Question: I have a hard time to figure out how the SequenceEqual works in Reactive Extensions version 2.2.5
Below is the code
'''
var subject1 = new Subject<int>();
var subject2 = new Subject<int>();
IObservable<bool> sequenceEqual = subject1.SequenceEqual(subject2);
subject1.OnNext(5);
subject1.OnNext(3);
subject2.OnNext(1);
subject2.OnNext(4);
//This will be notified if the two sequences completed
sequenceEqual.Subscribe(b => Console.WriteLine("Two sequences are equal ? {0}", b));
subject1.OnCompleted();
subject2.OnCompleted();
'''
I expected that the output would be , but the result was even they contained different elements.

I'm just wondering why the result was like that? What does the SequenceEqual actually do?
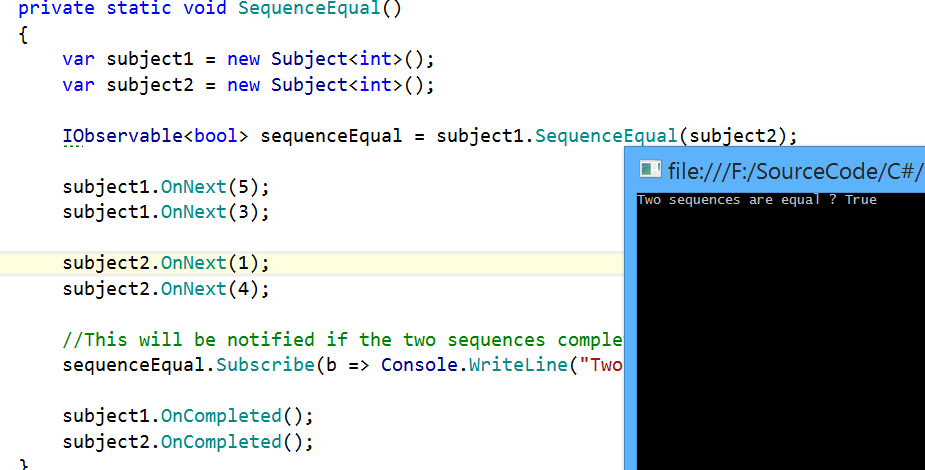
Answer: With SequenceEquals it will monitor from the point you Subscribe. So Subscribe before the OnNext calls and you'll get false in your subscription code or use ReplaySubjects.